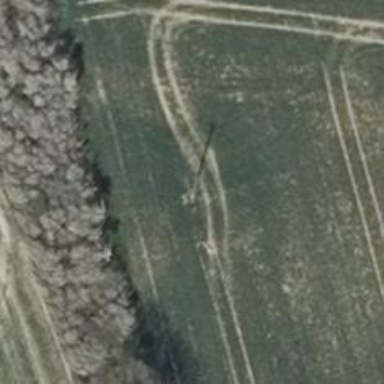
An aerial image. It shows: Minor power line.